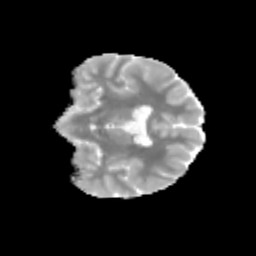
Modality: MD
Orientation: coronal
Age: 11
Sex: male
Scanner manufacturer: siemens
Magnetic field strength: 3 T
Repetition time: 3.8 s
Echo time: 0.07 s